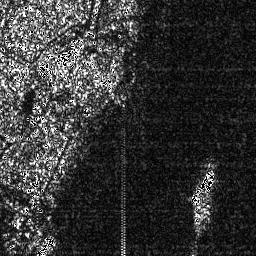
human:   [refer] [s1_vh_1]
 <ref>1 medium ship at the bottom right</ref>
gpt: <box>[[73, 62, 83, 80, 0]]</box>